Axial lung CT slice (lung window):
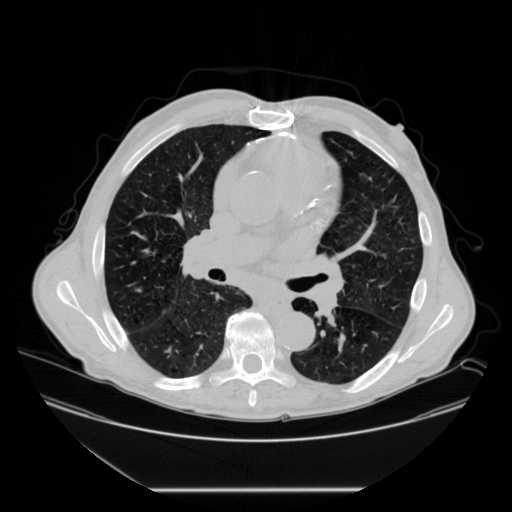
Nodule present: no